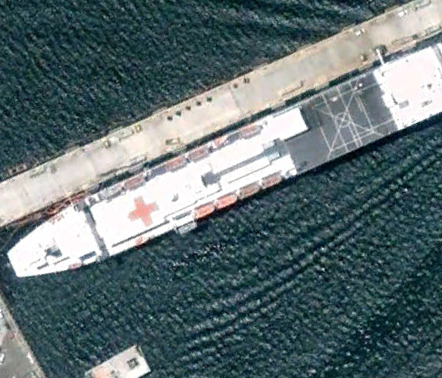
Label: Medical_ship